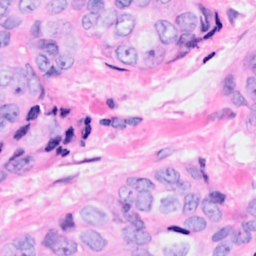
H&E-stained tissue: Breast